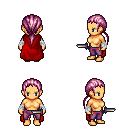
a pixel art fantasy rpg character, female body template, human, tanned skin, red cape, magenta pants, pink ponytail hairstyle, white cloth bandages, dagger, four views (front, back, left, right), 2x2 character sprite sheet, small pixel art, hard edges, no anti-aliasing